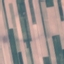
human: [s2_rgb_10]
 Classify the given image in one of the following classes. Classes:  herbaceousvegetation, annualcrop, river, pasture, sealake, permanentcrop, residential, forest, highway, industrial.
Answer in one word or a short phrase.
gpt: AnnualCrop